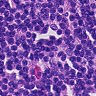
Metastatic tissue present: no